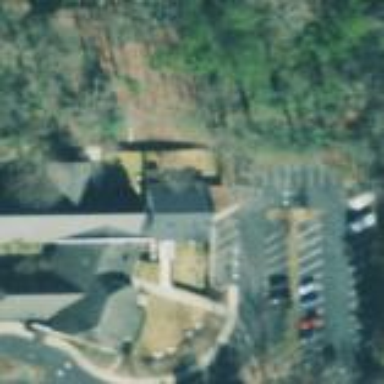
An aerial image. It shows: Building that serves as place of worship.